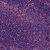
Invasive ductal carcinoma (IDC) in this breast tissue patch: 0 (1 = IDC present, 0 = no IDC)